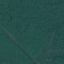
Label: Forest